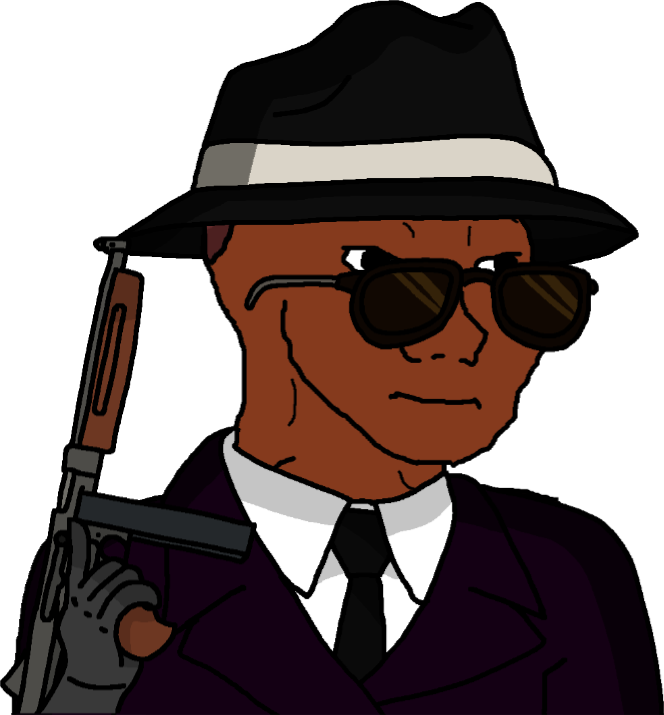
Label: 5_Blackjak